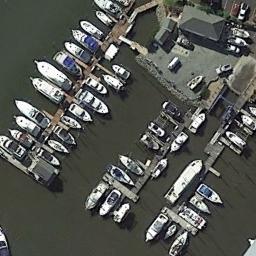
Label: harbor